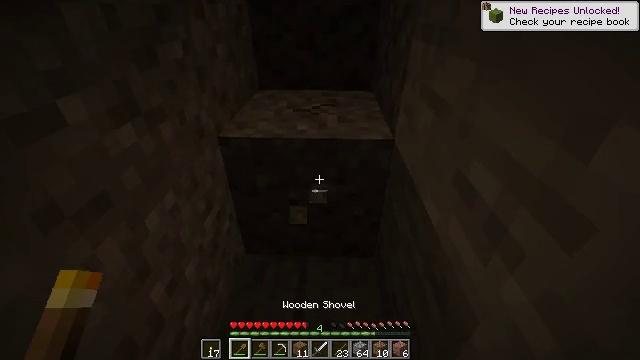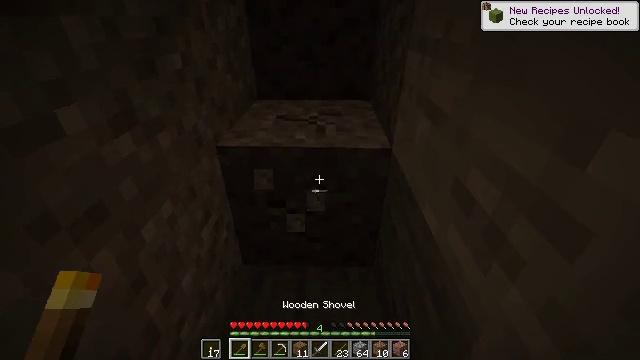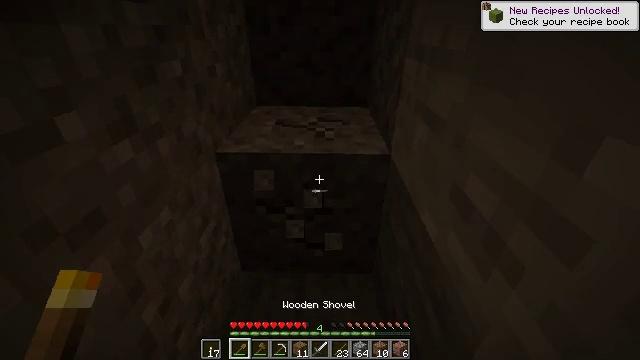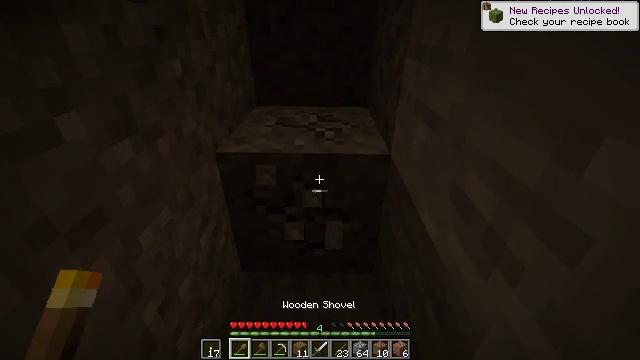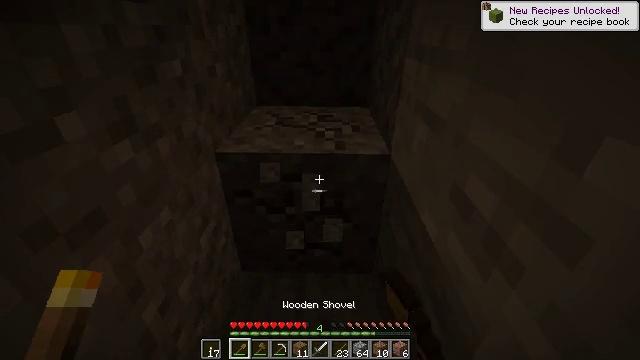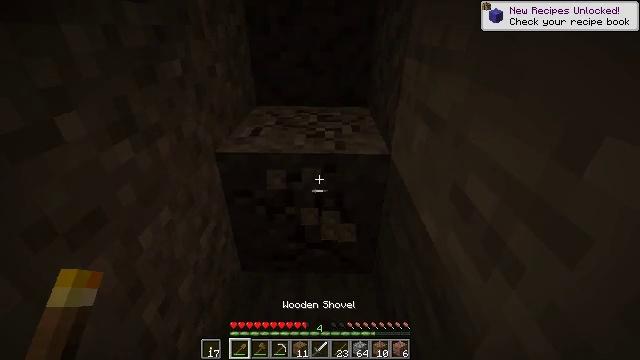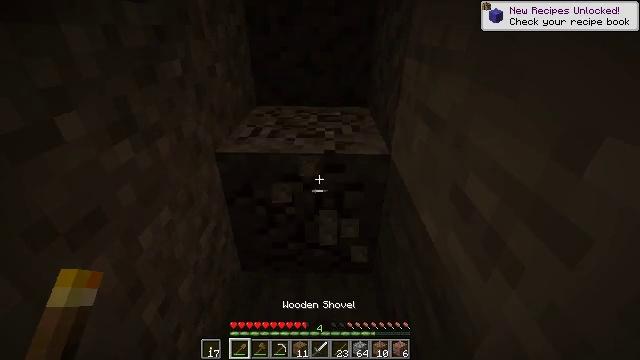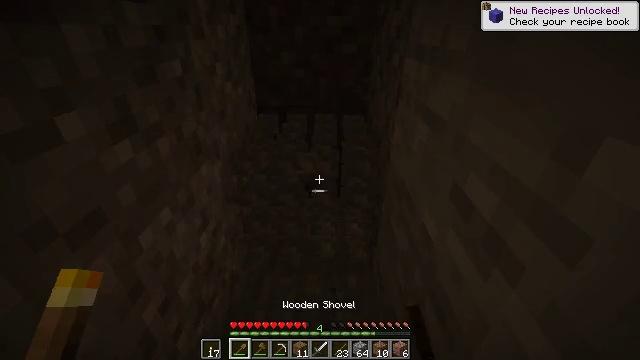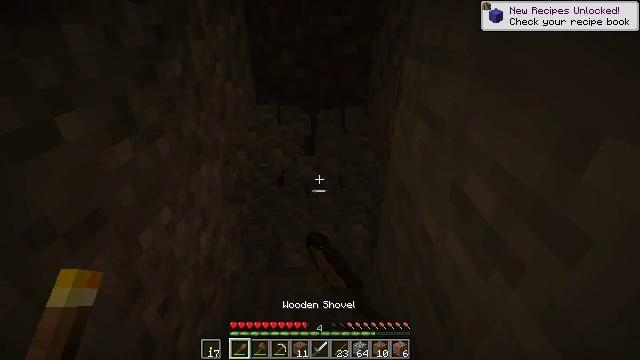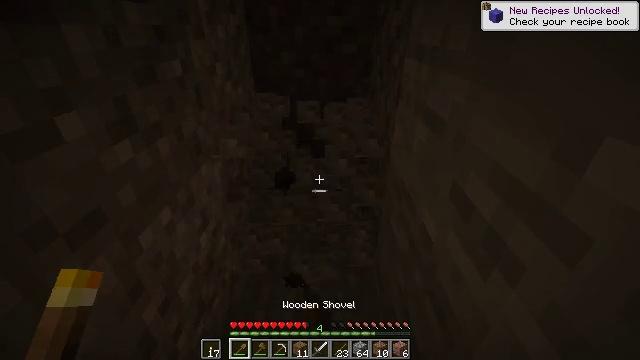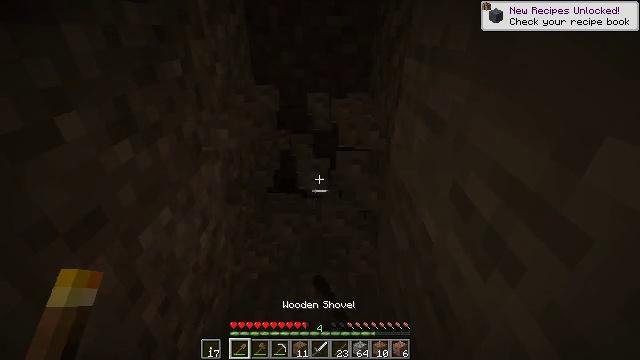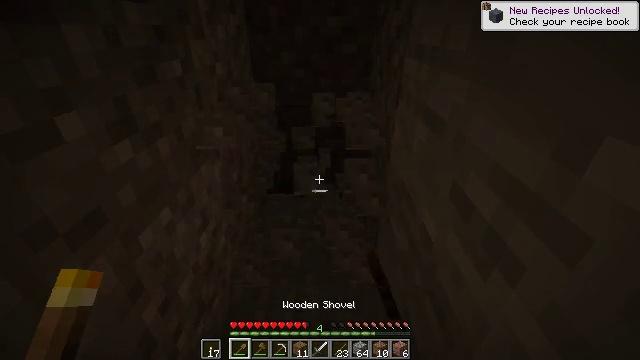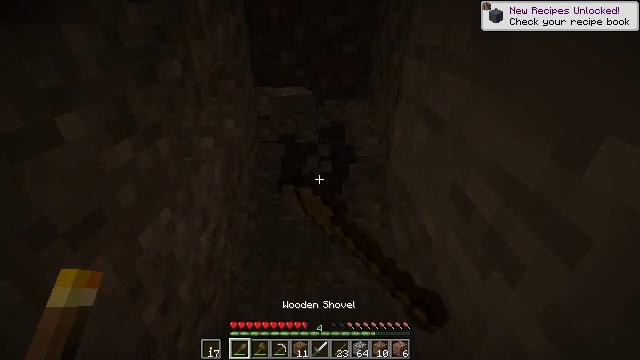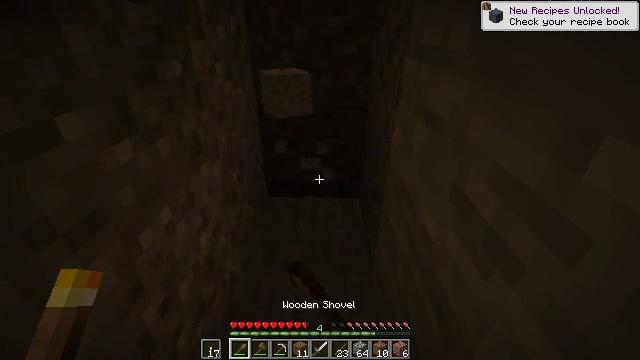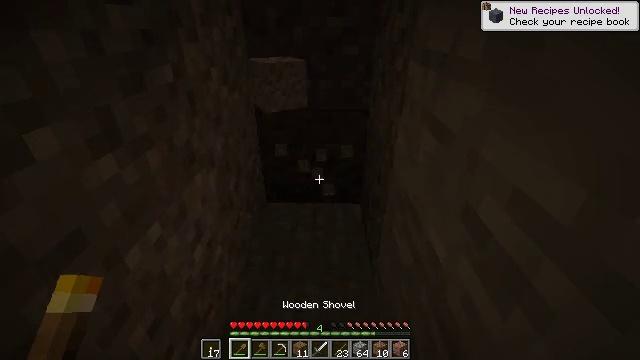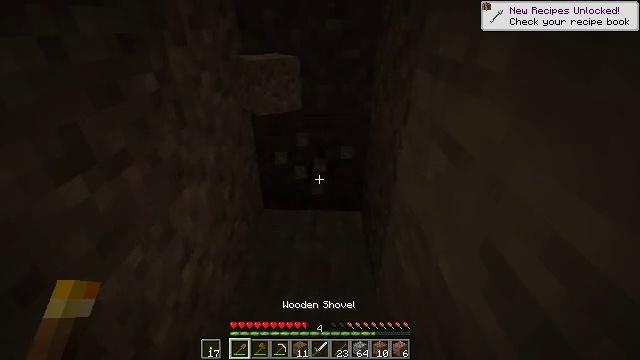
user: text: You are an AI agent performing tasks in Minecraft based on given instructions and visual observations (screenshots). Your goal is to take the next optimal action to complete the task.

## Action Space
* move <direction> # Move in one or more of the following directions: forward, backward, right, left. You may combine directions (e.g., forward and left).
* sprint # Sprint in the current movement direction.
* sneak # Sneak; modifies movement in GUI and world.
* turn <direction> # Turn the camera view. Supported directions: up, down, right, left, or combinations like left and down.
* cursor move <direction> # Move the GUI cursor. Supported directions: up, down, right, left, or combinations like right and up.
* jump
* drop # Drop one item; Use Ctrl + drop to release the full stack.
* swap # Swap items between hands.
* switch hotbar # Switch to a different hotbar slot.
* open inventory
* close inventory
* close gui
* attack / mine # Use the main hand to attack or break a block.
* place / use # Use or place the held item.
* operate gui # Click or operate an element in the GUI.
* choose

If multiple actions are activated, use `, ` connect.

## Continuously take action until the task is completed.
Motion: motion action
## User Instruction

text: Gather gravel by digging.
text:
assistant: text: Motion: turn up, attack / mine
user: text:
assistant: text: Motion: turn up, attack / mine
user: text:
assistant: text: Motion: attack / mine
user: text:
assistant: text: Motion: attack / mine
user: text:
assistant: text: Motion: attack / mine
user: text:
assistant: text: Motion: attack / mine
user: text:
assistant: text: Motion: attack / mine
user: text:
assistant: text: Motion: attack / mine
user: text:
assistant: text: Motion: attack / mine
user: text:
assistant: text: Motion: attack / mine
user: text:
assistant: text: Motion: attack / mine
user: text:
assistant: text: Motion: attack / mine
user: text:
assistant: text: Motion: attack / mine
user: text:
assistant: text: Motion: move forward, attack / mine
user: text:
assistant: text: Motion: move forward, attack / mine
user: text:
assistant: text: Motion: move forward, attack / mine
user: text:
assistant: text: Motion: move forward, attack / mine
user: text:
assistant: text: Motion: attack / mine
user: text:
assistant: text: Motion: attack / mine
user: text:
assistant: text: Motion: turn right, attack / mine
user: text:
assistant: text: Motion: attack / mine
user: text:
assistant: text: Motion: attack / mine
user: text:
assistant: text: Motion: attack / mine
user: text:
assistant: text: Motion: attack / mine
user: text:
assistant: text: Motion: attack / mine
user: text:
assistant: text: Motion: attack / mine
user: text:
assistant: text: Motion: attack / mine
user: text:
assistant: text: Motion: attack / mine
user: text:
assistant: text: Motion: attack / mine
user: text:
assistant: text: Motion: attack / mine